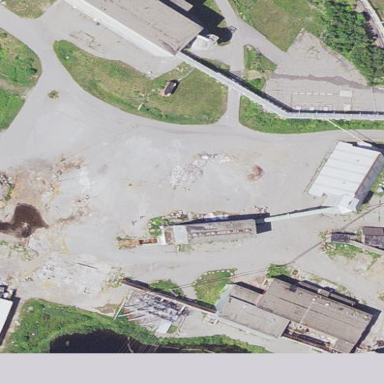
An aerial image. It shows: Brownfield area.